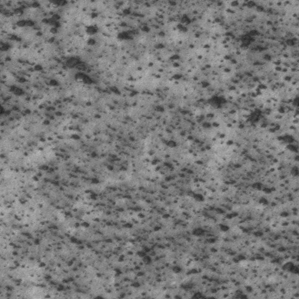
Label: frost